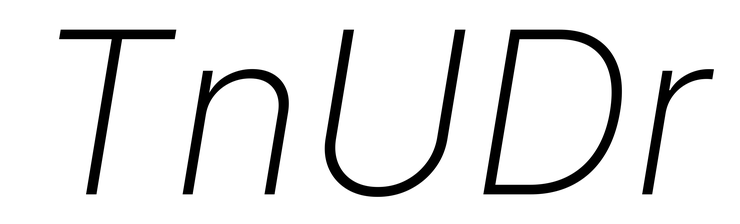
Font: Inter-Italic_ExtraLight_Italic